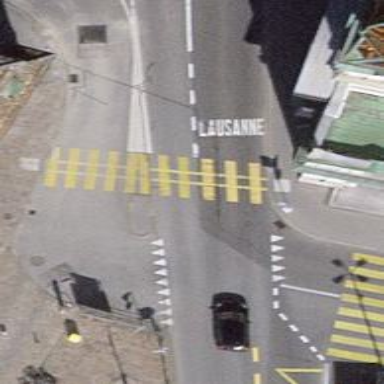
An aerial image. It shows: Marked road crossing.